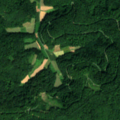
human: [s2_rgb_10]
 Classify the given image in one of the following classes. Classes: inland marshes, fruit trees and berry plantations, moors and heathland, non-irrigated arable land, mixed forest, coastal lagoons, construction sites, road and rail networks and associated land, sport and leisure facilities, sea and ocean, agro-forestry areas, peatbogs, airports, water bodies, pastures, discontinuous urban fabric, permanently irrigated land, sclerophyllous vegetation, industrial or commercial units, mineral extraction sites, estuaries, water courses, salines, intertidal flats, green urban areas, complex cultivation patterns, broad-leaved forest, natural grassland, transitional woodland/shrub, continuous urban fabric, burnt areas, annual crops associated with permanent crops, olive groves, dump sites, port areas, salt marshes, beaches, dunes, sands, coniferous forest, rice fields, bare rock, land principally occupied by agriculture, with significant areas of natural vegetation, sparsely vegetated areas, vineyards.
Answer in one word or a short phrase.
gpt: complex cultivation patterns, broad-leaved forest, mixed forest